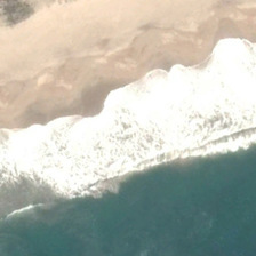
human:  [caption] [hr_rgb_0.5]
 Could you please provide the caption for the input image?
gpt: Big white waves beat against the yellow beach.

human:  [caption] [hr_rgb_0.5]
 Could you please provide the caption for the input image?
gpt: The waves beat against the shore, stirring up long white waves.

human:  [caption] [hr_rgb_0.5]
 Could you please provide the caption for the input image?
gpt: The waves shot at the shore, stirring up long white waves.

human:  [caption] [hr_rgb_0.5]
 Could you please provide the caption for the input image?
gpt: white wide wave between beach and jade green sea .

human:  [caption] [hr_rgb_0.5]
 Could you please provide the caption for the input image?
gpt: A big white wave beat against the yellow beach.